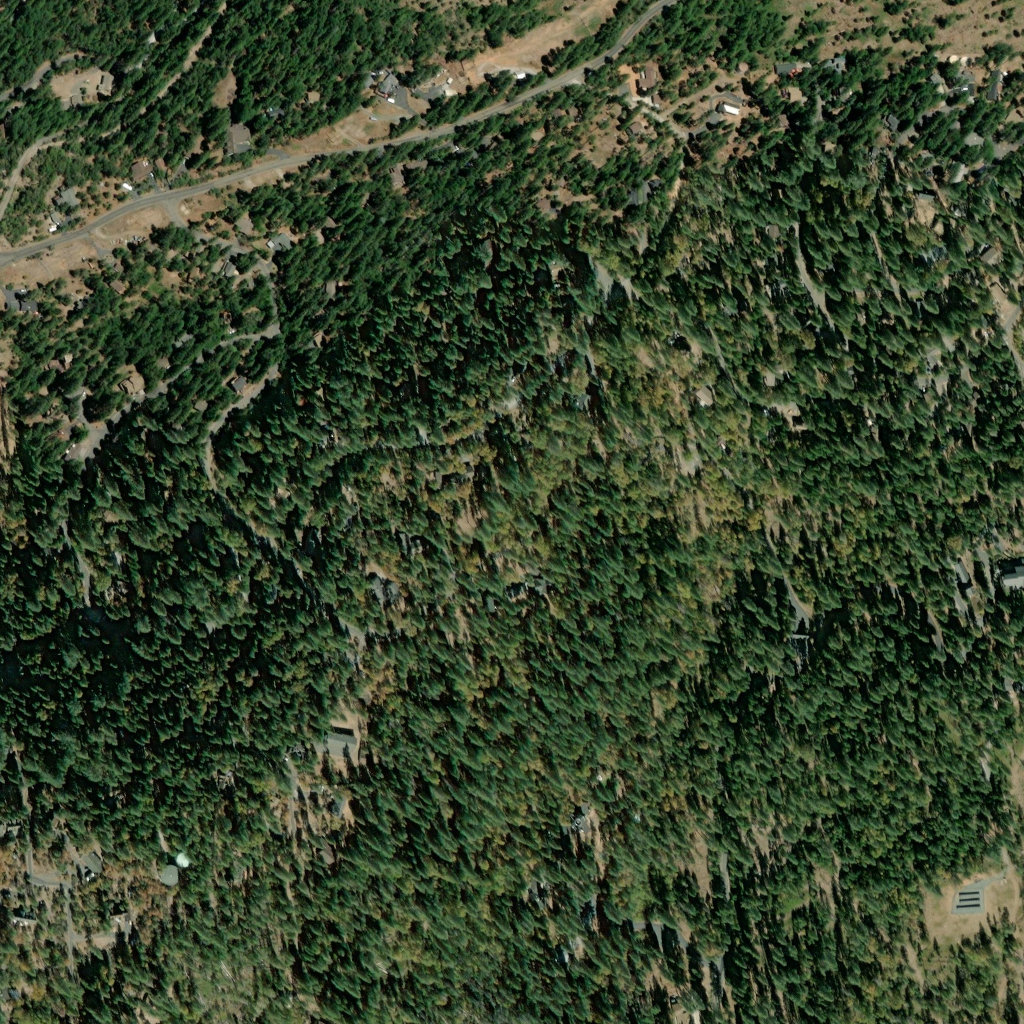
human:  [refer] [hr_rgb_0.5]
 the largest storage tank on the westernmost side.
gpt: <box>[[16, 82, 19, 85, 0]]</box>